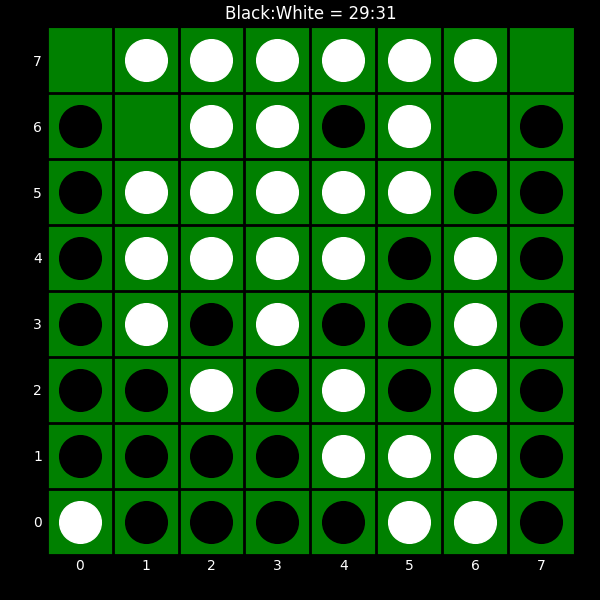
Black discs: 29
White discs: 31